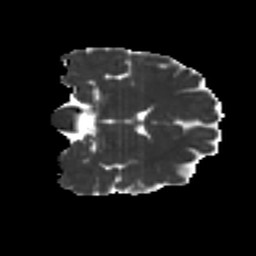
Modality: MD
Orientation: coronal
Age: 34
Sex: female
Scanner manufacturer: ge
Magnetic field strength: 3 T
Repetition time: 7.8 s
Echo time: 0.0606 s